Question: Want to filter defects by three conditions
Open defects, defect release start date, and defect release end date.
For release start date and release end date I am selecting from date combobox.
Below is my code
'''
_prepareChart: function() {
that = this;
console.log("start date", that._startDate);
console.log("end date", that._endDate);
Ext.create('Rally.data.WsapiDataStore', {
model: 'Defect',
//fetch: ['Release'],
limit: Infinity,
field: 'State',
autoLoad: true,
storeConfig: {
filters: [
{
property: 'State',
operator: '=',
value: "Open"
},
{
property: 'Release.ReleaseStartDate',
operator: '=',
value: that._startDate
},
{
property: 'Release.ReleaseDate',
operator: '<=',
value: that._endDate
}
],
},
listeners: {
load: this._onDataLoaded,
//load: this._onDataLoadedfirst,
scope: this
}
});
},
'''
Below is the application screen from where I am selecting the dates

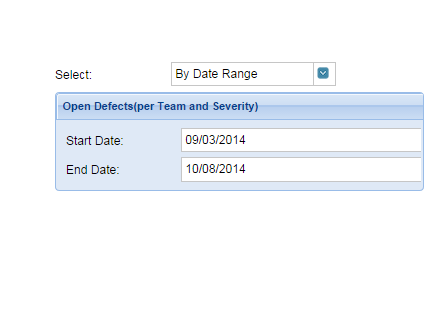
Answer: You may use javascript <URL>
'''
var today = new Date().toISOString();
Ext.create('Rally.data.wsapi.artifact.Store', {
models: ['UserStory','Defect'],
fetch: ['Owner', 'FormattedID','Name','ScheduleState','Tasks'],
autoLoad: true,
filters : [
{
property: 'Iteration.StartDate',
operator: '<=',
value: today
},
{
property: 'Iteration.EndDate',
operator: '>=',
value: today
}
],
listeners: {
load: this._onDataLoaded,
scope: this
}
});
'''